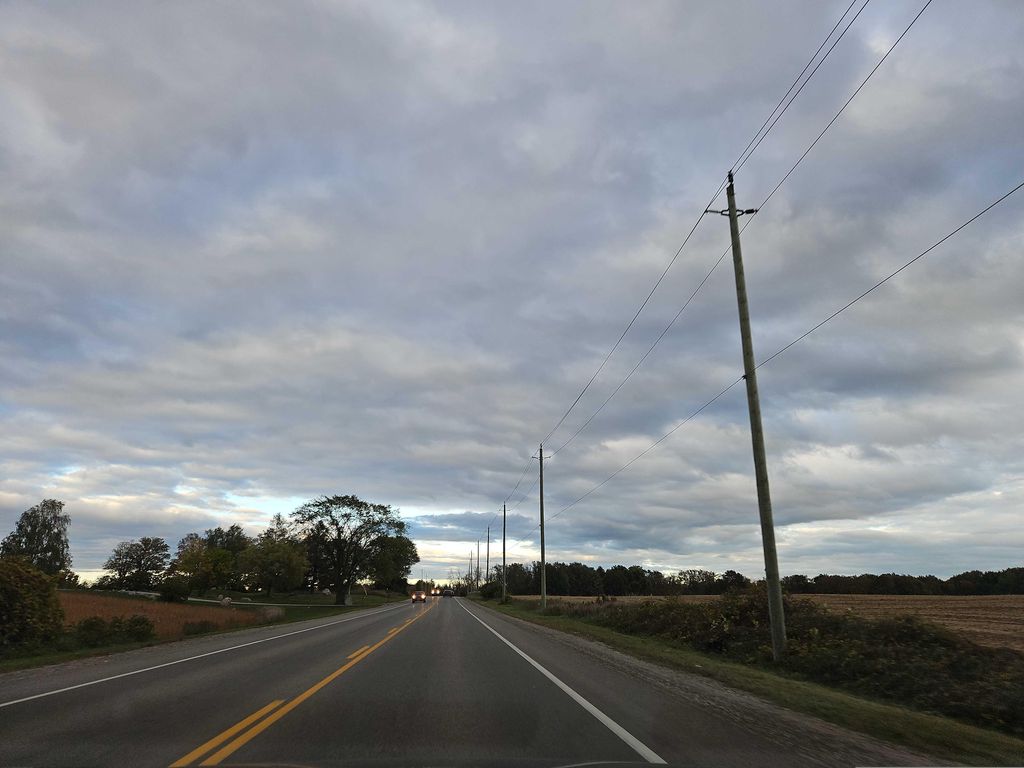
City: kitchener-waterloo